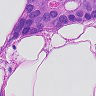
Metastatic tissue present: yes